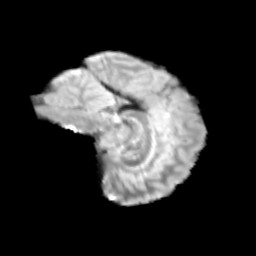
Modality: T2w
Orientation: sagittal
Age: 10
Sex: male
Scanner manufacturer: siemens
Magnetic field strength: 3 T
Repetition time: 3.8 s
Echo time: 0.07 s